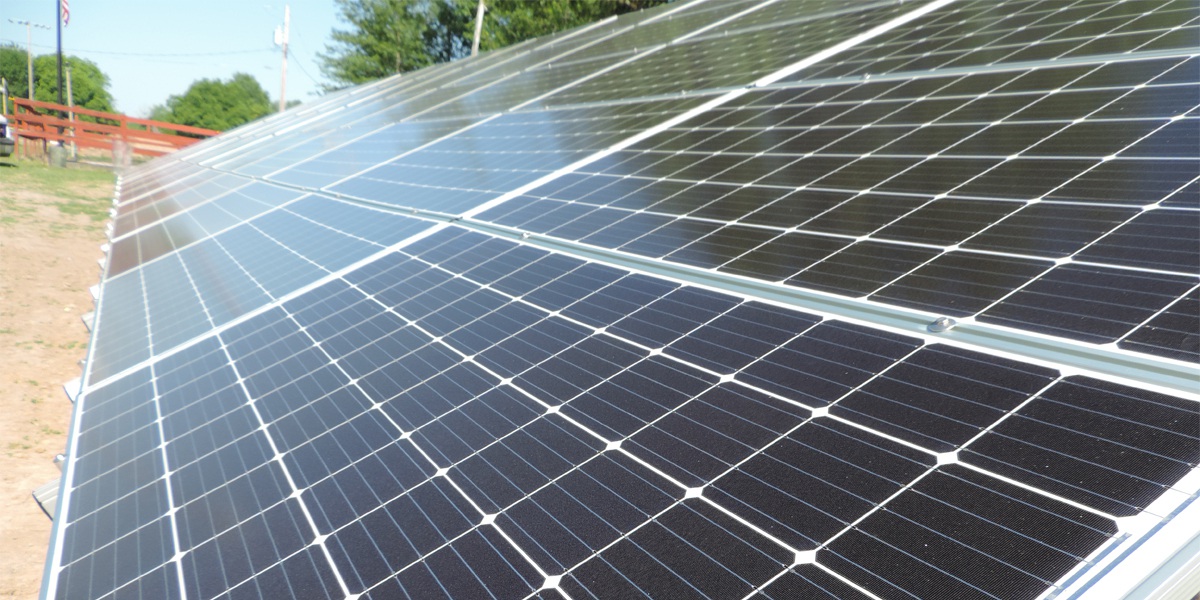
Label: Clean